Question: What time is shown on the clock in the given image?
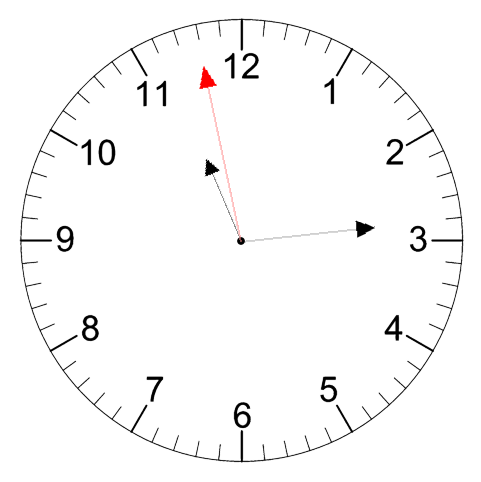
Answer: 11:13:58